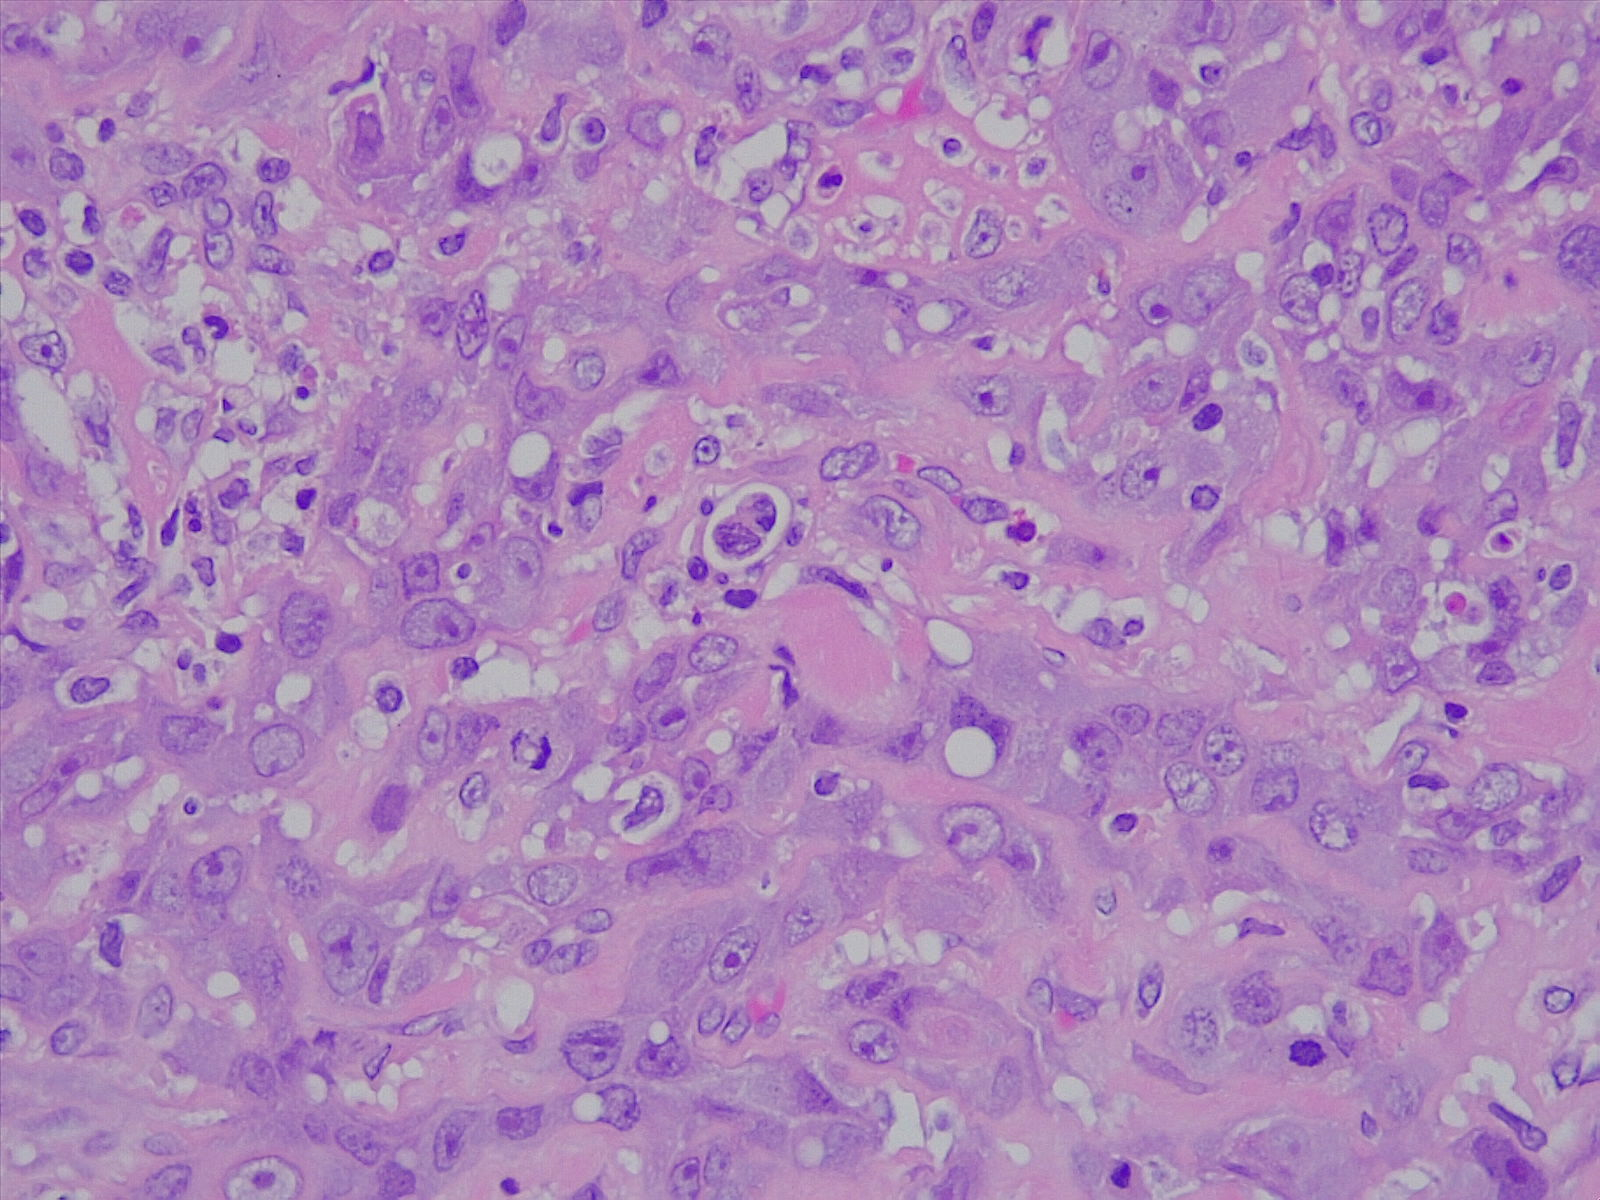
Label: lung squamous cell carcinoma, well differentiated